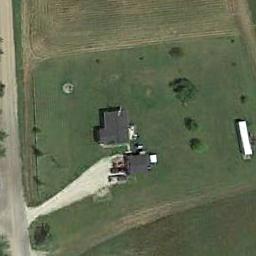
Label: residential